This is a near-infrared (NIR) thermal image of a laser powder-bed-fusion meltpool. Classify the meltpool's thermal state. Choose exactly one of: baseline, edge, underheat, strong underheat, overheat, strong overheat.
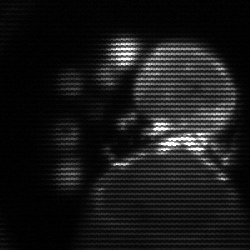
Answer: edge